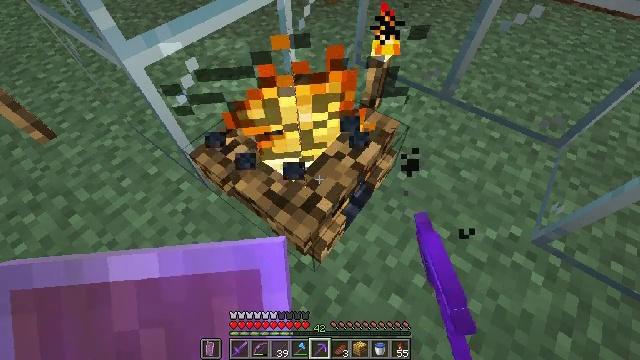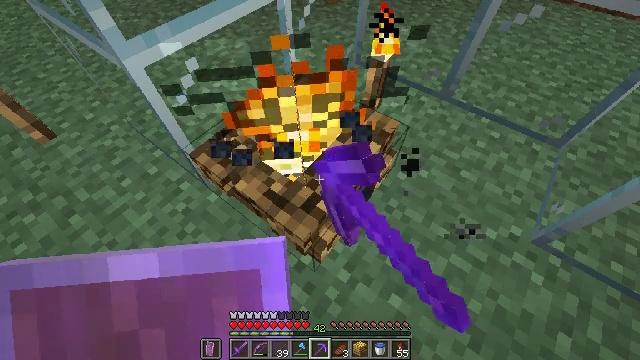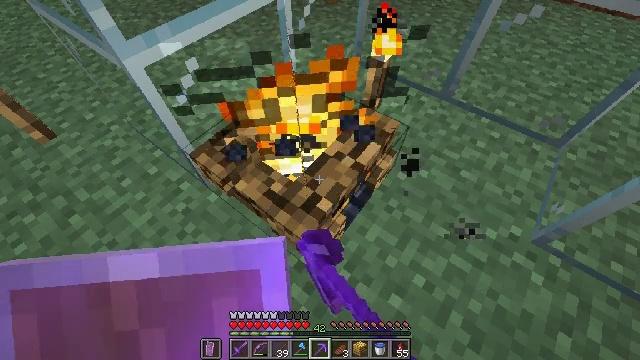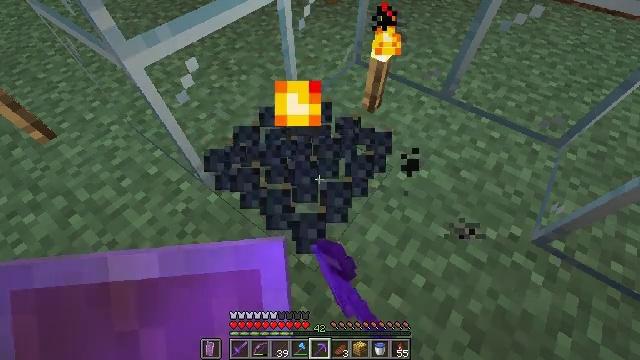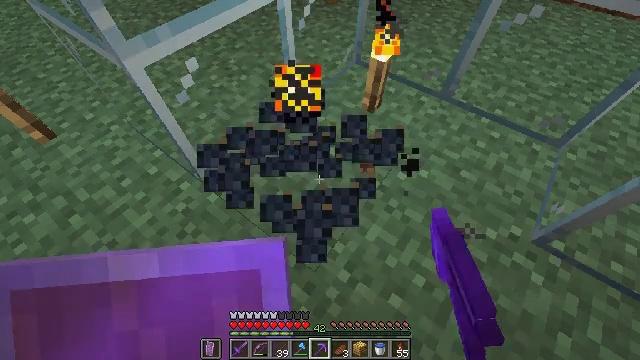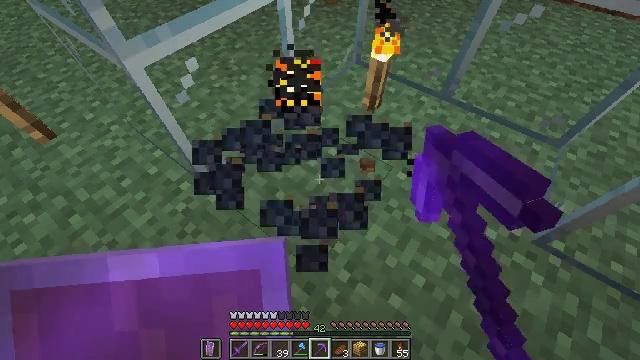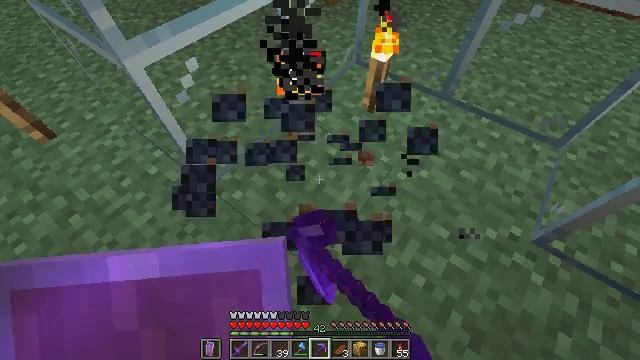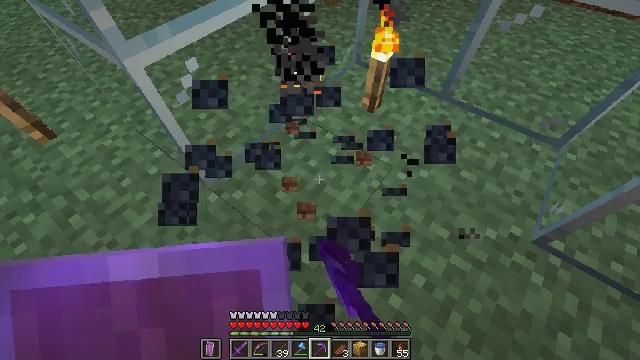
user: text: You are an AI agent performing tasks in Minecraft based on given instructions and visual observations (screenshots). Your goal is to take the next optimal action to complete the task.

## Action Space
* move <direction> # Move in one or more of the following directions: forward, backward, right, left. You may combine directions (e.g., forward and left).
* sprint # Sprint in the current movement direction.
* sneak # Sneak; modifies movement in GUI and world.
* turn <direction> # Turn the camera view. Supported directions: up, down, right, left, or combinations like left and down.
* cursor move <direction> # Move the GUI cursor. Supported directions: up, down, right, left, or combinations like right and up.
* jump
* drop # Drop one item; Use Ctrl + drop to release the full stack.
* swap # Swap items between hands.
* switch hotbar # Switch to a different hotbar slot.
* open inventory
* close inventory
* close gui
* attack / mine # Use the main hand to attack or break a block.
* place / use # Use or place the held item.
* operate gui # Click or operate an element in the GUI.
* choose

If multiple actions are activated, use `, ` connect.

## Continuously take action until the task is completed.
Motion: motion action
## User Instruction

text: Destroy the campfire carefully.
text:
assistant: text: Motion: attack / mine
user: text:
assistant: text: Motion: attack / mine
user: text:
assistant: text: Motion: attack / mine
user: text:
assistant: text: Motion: attack / mine
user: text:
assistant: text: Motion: attack / mine
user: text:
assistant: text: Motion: attack / mine
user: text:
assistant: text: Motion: attack / mine
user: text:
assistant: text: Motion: attack / mine